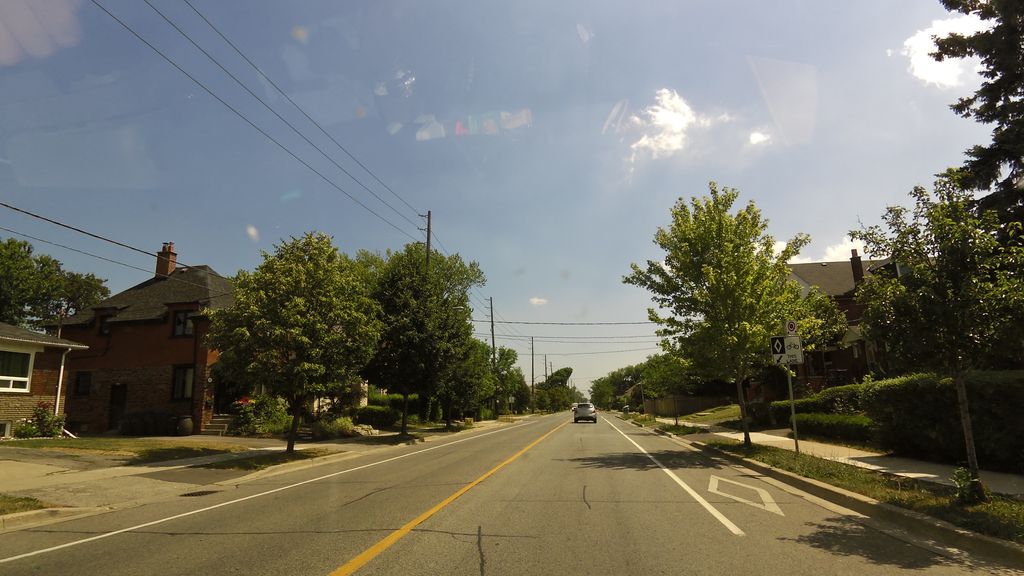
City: toronto